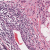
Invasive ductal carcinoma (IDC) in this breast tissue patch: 1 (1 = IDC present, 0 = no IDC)